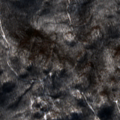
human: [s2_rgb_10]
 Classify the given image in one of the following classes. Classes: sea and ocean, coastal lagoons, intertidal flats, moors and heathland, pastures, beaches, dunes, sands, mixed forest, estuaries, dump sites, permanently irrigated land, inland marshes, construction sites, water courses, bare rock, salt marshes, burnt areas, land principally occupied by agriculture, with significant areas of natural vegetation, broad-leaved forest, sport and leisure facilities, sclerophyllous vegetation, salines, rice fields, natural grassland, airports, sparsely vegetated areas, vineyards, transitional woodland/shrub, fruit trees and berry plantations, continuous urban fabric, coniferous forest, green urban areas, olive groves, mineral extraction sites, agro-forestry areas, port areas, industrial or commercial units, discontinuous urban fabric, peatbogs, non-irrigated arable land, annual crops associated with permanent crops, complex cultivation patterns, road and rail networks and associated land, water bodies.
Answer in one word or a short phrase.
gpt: broad-leaved forest